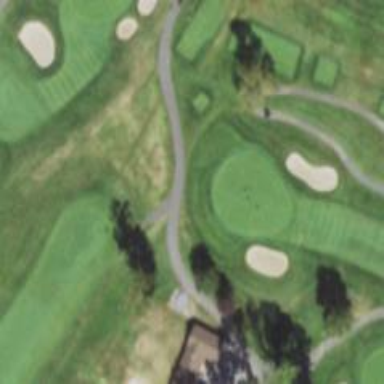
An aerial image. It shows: Path for both road and golf.